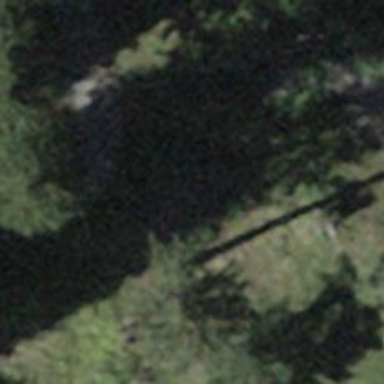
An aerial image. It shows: Guidepost providing information.